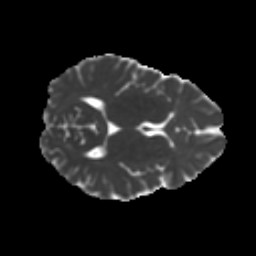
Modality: MD
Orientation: axial
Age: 22
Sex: female
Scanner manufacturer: ge
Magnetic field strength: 3 T
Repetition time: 7.8 s
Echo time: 0.0606 s